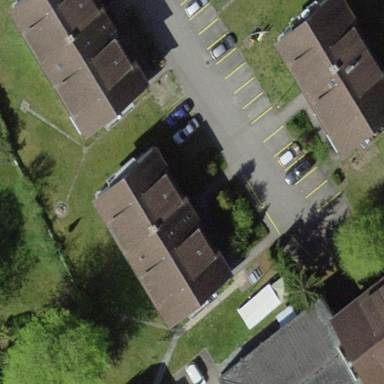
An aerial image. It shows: Gabled roof apartments building.